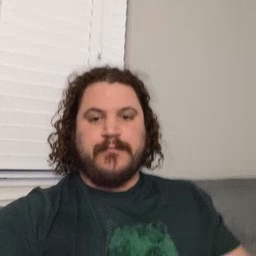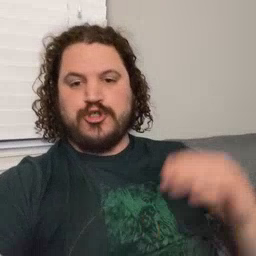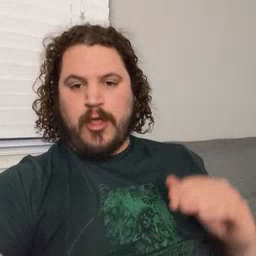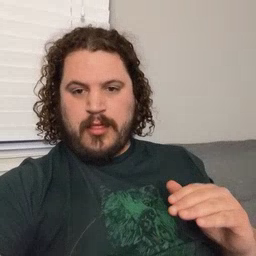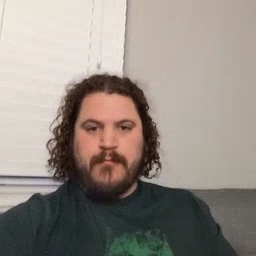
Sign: child